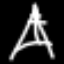
Label: The Eiffel Tower